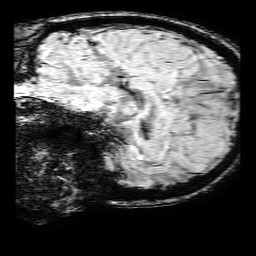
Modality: SWI
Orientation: sagittal
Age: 51
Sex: female
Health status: ill
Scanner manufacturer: philips
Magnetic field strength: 3 T
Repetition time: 0.031 s